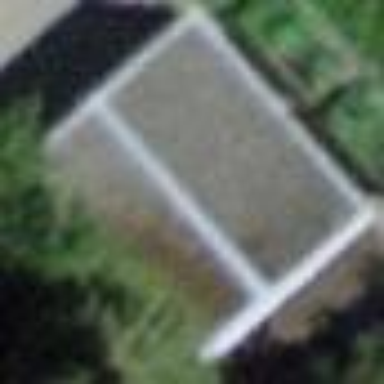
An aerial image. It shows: Garage building.